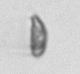
Label: Cryptophyta